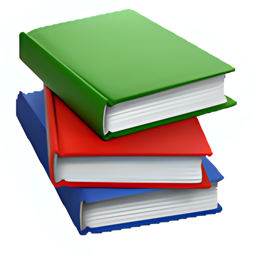
Name: books
Emoji: 📚
Group: Objects
Sub-group: book-paper